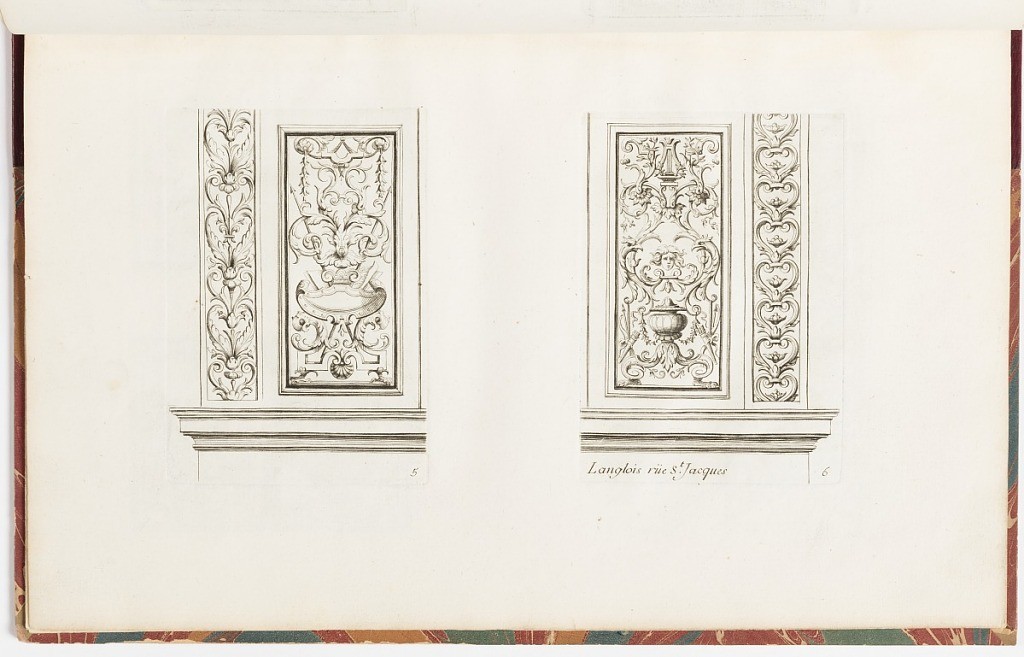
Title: Ornament and Panel Designs
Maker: Jean Bérain, the elder, French, 1640 – 1711
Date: ca.1670–ca.1700
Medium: Etching and engraving on laid paper
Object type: Print
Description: Two plates of vertical ornament designs featuring arabesques and grotesques motifs printed on a single page. The designs feature Apollo's head, masks, quivers of arrows, spears, festoons of fleurons, cartouches, a lyre, strapwork, a shell, scrolling foliage, rosettes, acanthus leaves, and c-scrolls. The two outer designs are running patterns featuring scrolling foliage, c-scrolls, fleurs-de-lys, and fleurons. The plates are numbered, and plate 6 is lettered with the publisher's address.